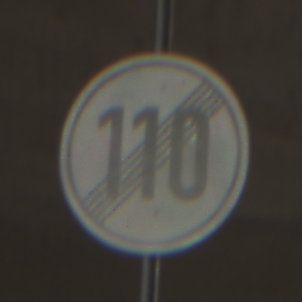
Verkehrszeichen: EndeGeschwindigkeit110
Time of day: Midday
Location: Roofed (Tunnel)
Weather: NotSpecified
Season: NotSpecified
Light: Natural